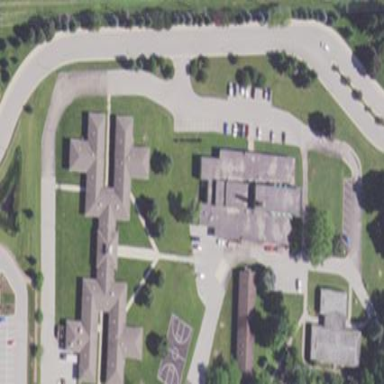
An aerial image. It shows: School.